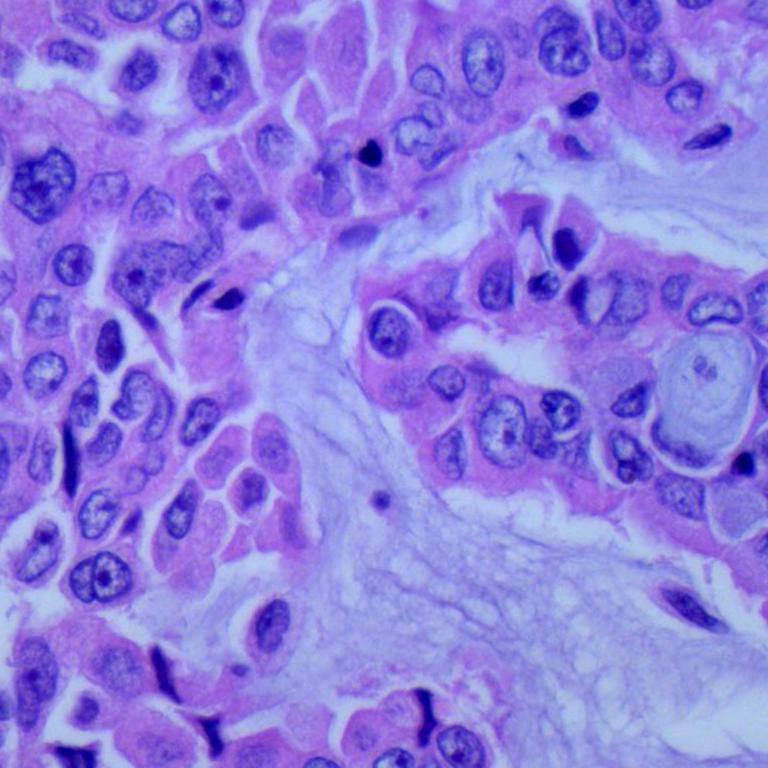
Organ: lung
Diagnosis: adenocarcinomas